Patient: sex F, age 63
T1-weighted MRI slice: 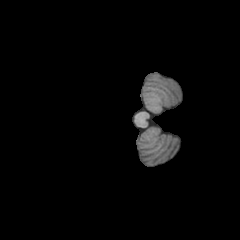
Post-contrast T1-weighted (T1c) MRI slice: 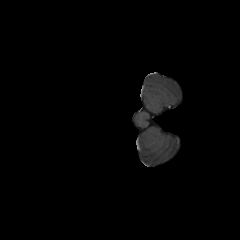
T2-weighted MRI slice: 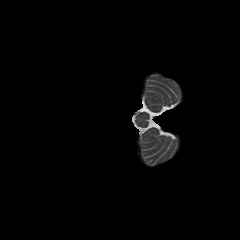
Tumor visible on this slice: no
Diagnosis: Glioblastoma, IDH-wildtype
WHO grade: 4